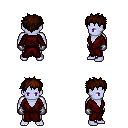
a pixel art fantasy rpg character, male body template, dark elf, purple skin, red robe, teal pants, brown bedhead hairstyle, metal gloves, four views (front, back, left, right), 2x2 character sprite sheet, small pixel art, hard edges, no anti-aliasing